Question: I'm new in python, web driver in particular and I'm trying to find a text-box - the source code looks like this :

I've tried this :
'''
box = driver.find_element_by_class_name('_3F6QL._2WovP')
'''
though no success.
I'll be happy to add more information if needed - as I said I'm new here. appreciate the help
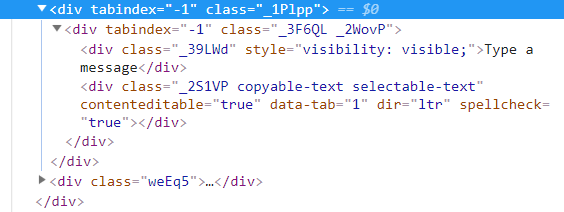
Answer: The problem you have, I think, is that the class is compound - comprises of two classes: _3F6QL and _2WovP.
Selenium doesn't allow for finding elements by a compound class name.
Try this:
'''
box = driver.find_element_by_xpath("//*[contains(@class, '_3F6QL') and contains(@class, '_2WovP')]")
'''
or:
'''
box = driver.find_element_by_xpath("//*[contains(@class, '_3F6QL') and contains(@tabindex, '-1')]")
'''
(Not sure about the latter, though).
Also this should work:
'''
box = driver.find_element_by_xpath("//*[contains(@class, '_1Plpp')]/div")
'''